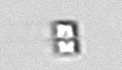
Label: Bacillariophyceae_morphotype1